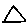
Label: triangle